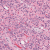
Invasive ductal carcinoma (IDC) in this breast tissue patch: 1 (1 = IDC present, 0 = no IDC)